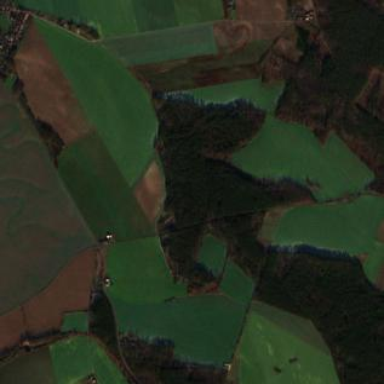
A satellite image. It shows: View of farmland.